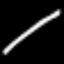
Label: line